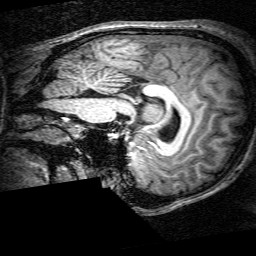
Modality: T1w
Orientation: sagittal